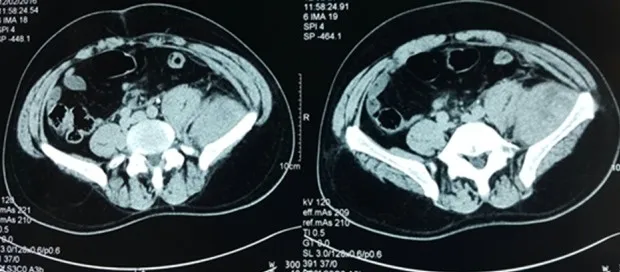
The left psoas thickening due to hematoma.
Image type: radiology (ct)